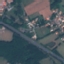
Land use / land cover: Highway